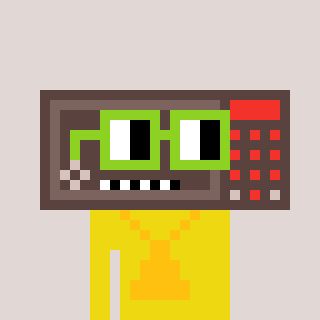
a pixel art character with square light green glasses, a wallsafe-shaped head and a yellow-colored body on a warm background